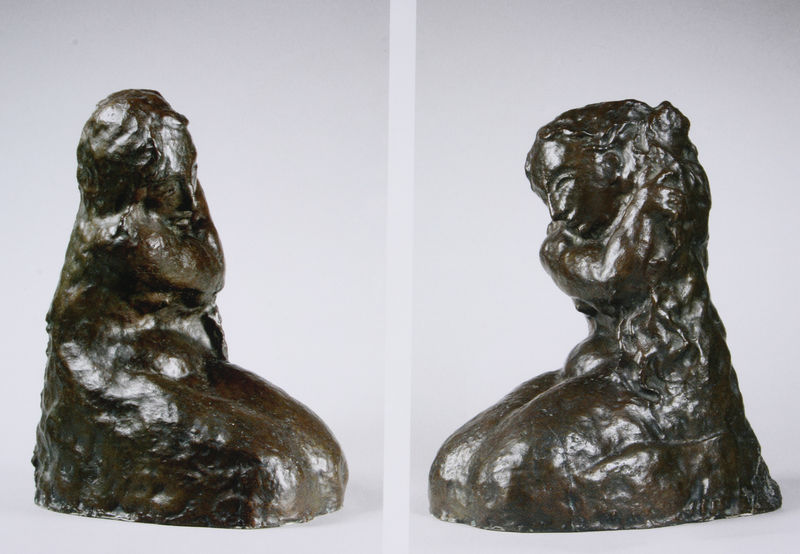
Titel: Femme se coiffant, Frau, sich ihre Haare kämmend
Künstler: Pablo Picasso
Institution: Privatsammlung
Schlagwörter: akt, mann, frau, mensch, figur, skulptur, ton, zwei, bronze, plastik, knieend, kniend, glasur